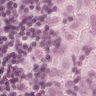
Metastatic tissue present: yes